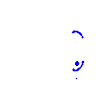
Particle: kaon